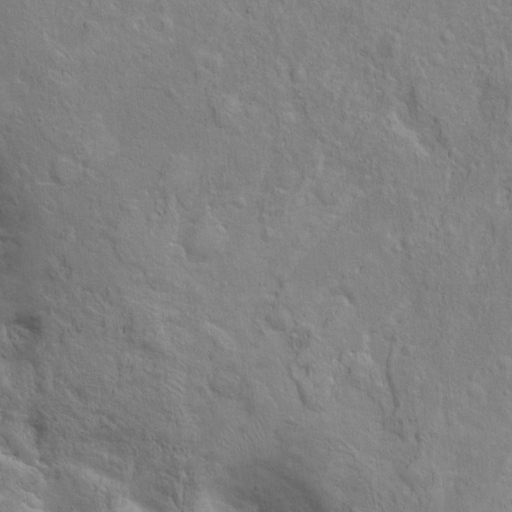
Classes present: Background, Cone